Question: here i am giving an image that what kind of tooltip i need.

when some one hover mouse pointer on lifetime warranty image then a tooltip display just under the image and tooltip is positioned in such way that upper image position at center of the below image.
i know how to show tooltip using jquery when hover on image but i am not being able to show tool tip under the image and the hover image is coming center. so i need help. if possible the please help me with sample code. thanks
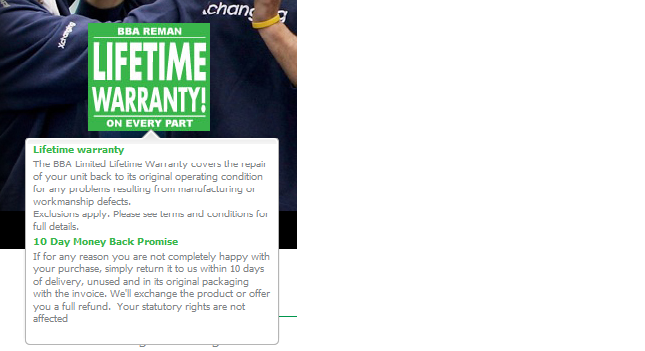
Answer: I saw earlier a tooltip which seems with one described by you.
Can you use <URL> ?
The home page is <URL>